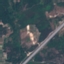
Land use / land cover class: Highway